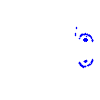
Particle: kaon